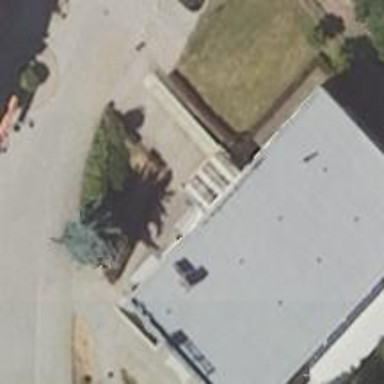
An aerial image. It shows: Library dropoff point.